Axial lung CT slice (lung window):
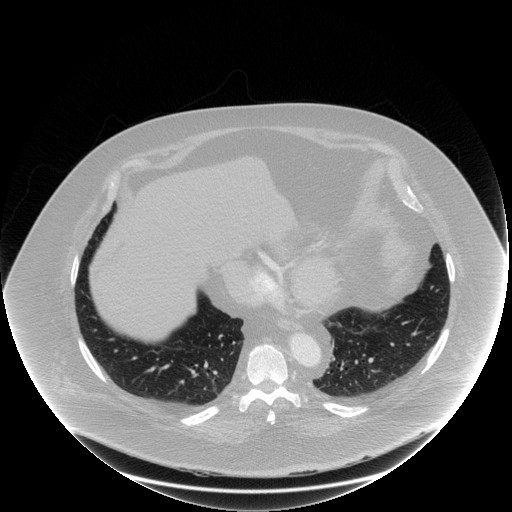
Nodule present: no